Question: I am working with android, i want to make horizontal scroll view at run time, means i want to make this horizontal view by java code.
'''
package com.pericent;
import android.app.TabActivity;
import android.content.Intent;
import android.content.res.Resources;
import android.os.Bundle;
import android.util.Log;
import android.widget.TabHost;
public class HelloTabWidget extends TabActivity {
private String TAG="HelloTabWidget";
public void onCreate(Bundle savedInstanceState) {
super.onCreate(savedInstanceState);
// setContentView(R.layout.main);
Resources res = getResources(); // Resource object to get Drawables
TabHost tabHost = getTabHost(); // The activity TabHost
TabHost.TabSpec spec; // Resusable TabSpec for each tab
Intent intent; // Reusable Intent for each tab
for(int i=0;i<10;i++)
{
// Create an Intent to launch an Activity for the tab (to be reused)
intent = new Intent().setClass(this,ArtistsActivity.class);
Log.v(TAG,"---artist activity is called---");
// Initialize a TabSpec for each tab and add it to the TabHost
spec = tabHost.newTabSpec("artists").setIndicator("Artists",res.getDrawable(R.drawable.ic_tab_artists)).setContent(intent);
tabHost.addTab(spec);
}
setContentView(tabHost);
}
}
this is activity ArtistActivity which is used in above code to make Tab Widget:-
package com.pericent;
import android.app.Activity;
import android.os.Bundle;
import android.util.Log;
import android.widget.TextView;
public class ArtistsActivity extends Activity {
private String TAG="ArtistsActivity";
/** Called when the activity is first created. */
@Override
public void onCreate(Bundle savedInstanceState) {
super.onCreate(savedInstanceState);
TextView textview=new TextView(this);
textview.setText("This is Artist Activity");
setContentView(textview);
Log.v(TAG,"---in artist activity---");
}
}
and this is the xml file used in above code:-
<?xml version="1.0" encoding="utf-8"?>
<selector xmlns:android="http://schemas.android.com/apk/res/android">
<!-- When selected, use grey -->
<item android:drawable="@drawable/ic_tab_artists_grey"
android:state_selected="true" />
<!-- When not selected, use white-->
<item android:drawable="@drawable/ic_tab_artists_white" />
</selector>
this above xml is used to create tab widget.
this is the output of my above code:-
'''

in my output all widget are displaying in the screen but i want to display 4 tabs at a time, and other must show after scrolling. So please suggest me how can i add scrollable facility in my java code ?
Thank you in advance.
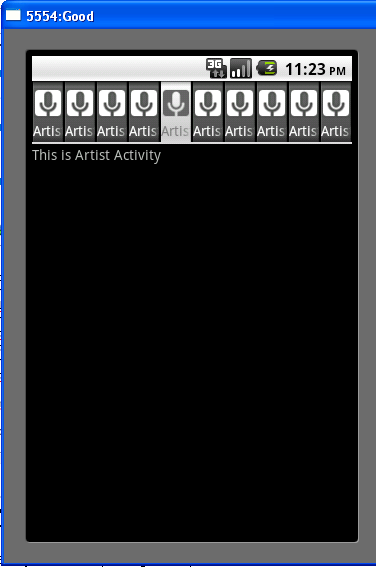
Answer: try like this
'''
HorizontalScrollView hr=new HorizontalScrollView(this);
hr.setLayoutParams(new LayoutParams(LayoutParams.FILL_PARENT,LayoutParams.WRAP_CONTENT));
LinearLayout layout=new LinearLayout(this);
layout.setLayoutParams(new LayoutParams(LayoutParams.FILL_PARENT,LayoutParams.WRAP_CONTENT));
for(int i=0;i<100;i++){
TextView txt=new TextView(this);
txt.setText("Text " + i );
layout.addView(txt);
}
hr.addView(layout);
mainLayout.addView(hr);
'''
in the above code i have added text view. but you can add any view instead of text view.